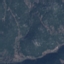
Label: HerbaceousVegetation